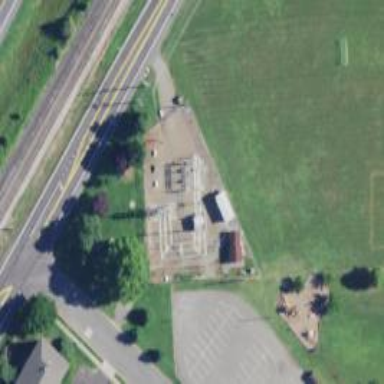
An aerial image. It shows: Power substation.